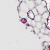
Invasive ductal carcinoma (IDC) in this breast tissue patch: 0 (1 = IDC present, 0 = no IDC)